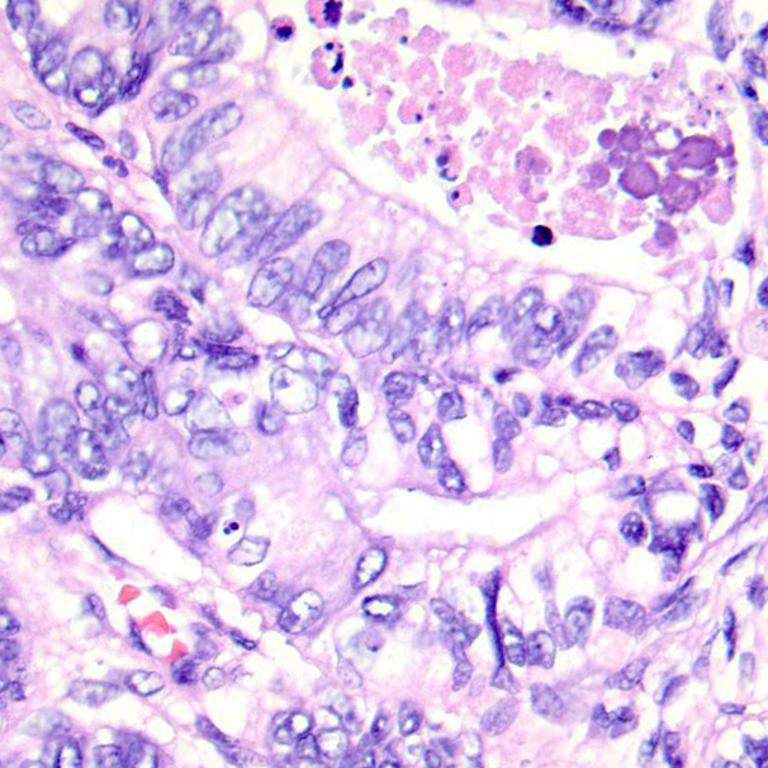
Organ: colon
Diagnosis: adenocarcinomas